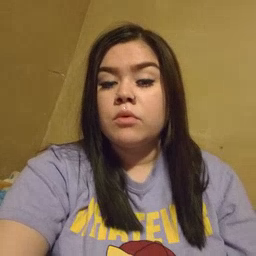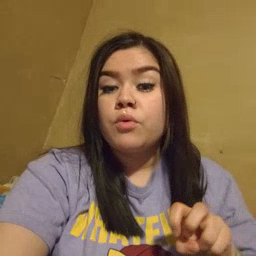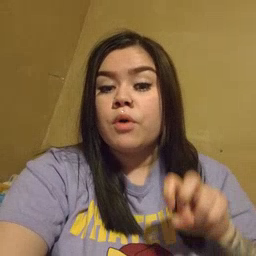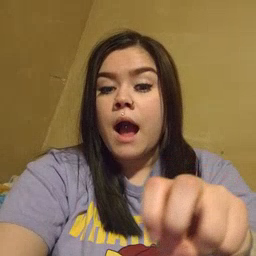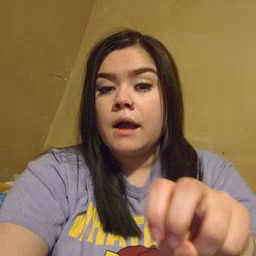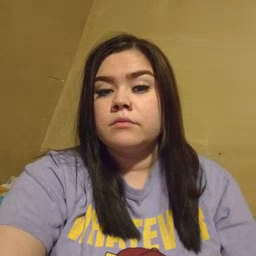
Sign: ride